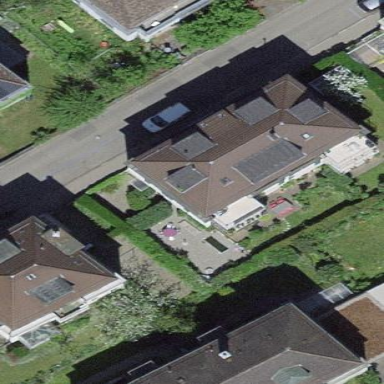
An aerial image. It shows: Residential building with brown hipped roof made of roof tiles.